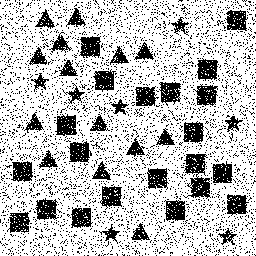
Squares: 21
Triangles: 14
Stars: 7
Total shapes: 42